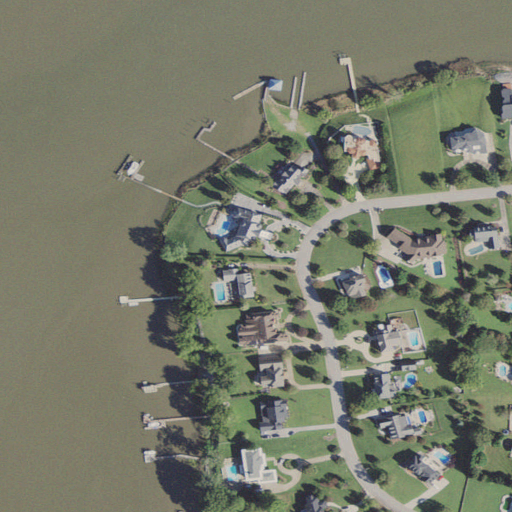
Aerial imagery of cape in Virginia named Sleepy Hole Point containing open water, low intensity development, open development, herbaceous wetlands, woody wetlands, medium intensity development, shrub, evergreen forest, high intensity development, and mixed forest